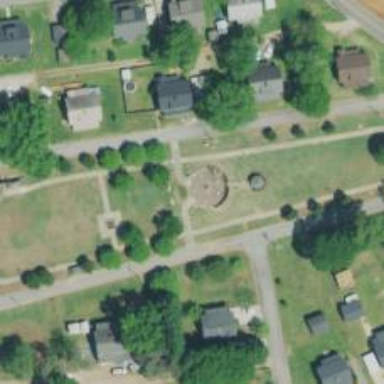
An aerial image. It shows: Memorial site with historic significance.